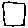
Label: square